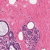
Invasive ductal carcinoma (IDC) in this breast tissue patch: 0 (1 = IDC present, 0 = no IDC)